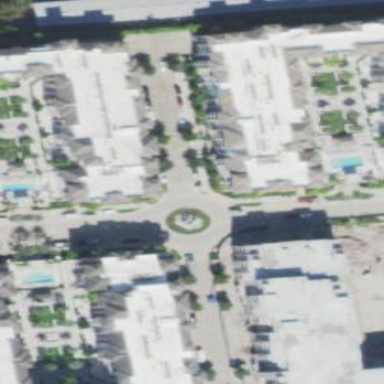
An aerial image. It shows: Condominium in residential area.